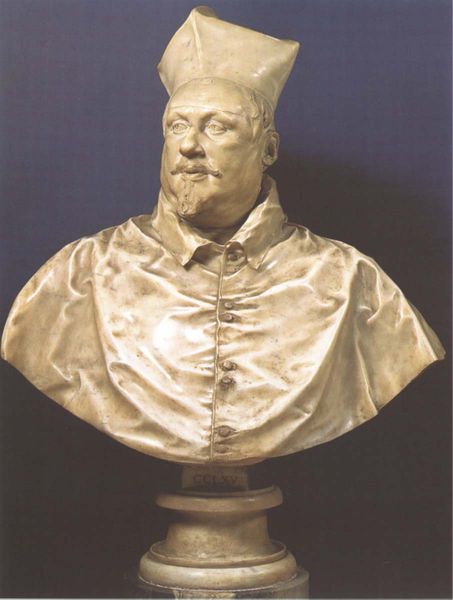
Titel: Büste von Kardinal Scipione Borghese
Künstler: Giovanni Lorenzo Bernini
Institution: Rom, Villa Borghese
Schlagwörter: blau, fuß, kopf, mann, umhang, weiß, hintergrund, hut, licht, marmor, mund, nase, ohr, stirn, blick, bart, kappe, mütze, augen, falten, kragen, sockel, stein, geistlicher, gewand, gold, haare, kutte, mantel, augenbrauen, kinn, ohren, schulter, rund, skulptur, statue, kopfbedeckung, schrift, seitlich, beleuchtung, bischof, schnäuzer, dick, reflexe, büste, glanz, faltenwurf, plastik, knöpfe, kinnbart, schnauzbart, fotografie, kardinal, spitzbart, beleuchtet, ornat, bildhauer, matel, kardinalshut, marmorbüste